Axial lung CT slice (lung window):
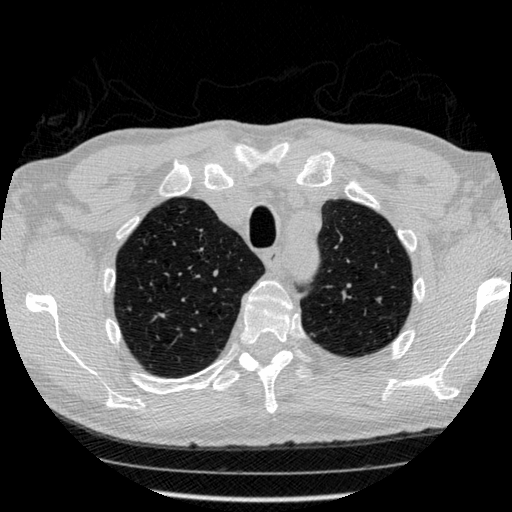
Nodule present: no